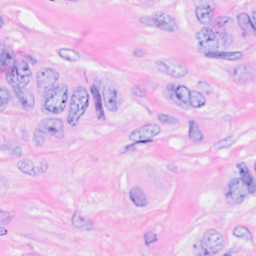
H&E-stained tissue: Breast